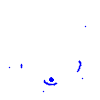
Particle: pion